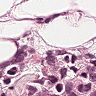
Metastatic tissue present: yes